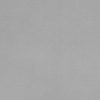
Label: dusty